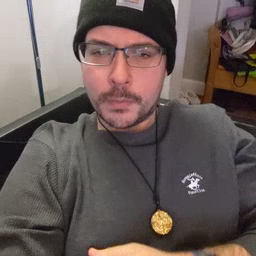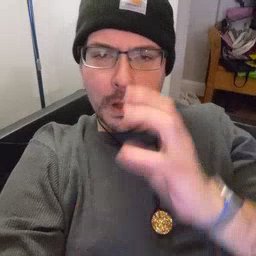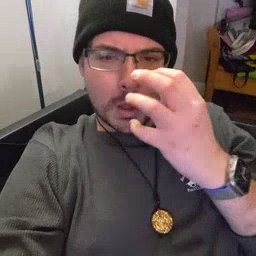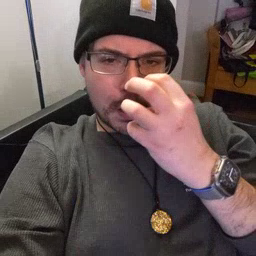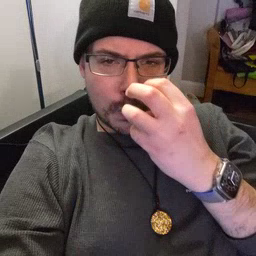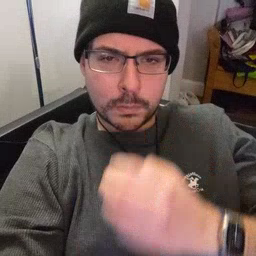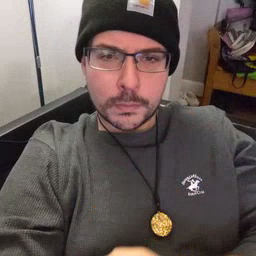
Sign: clown